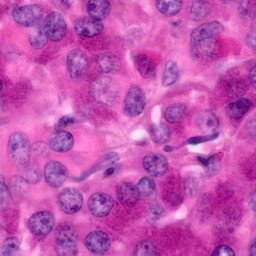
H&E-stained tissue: Pancreatic